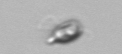
Label: Cryptophyta